Field crop: maize
Growth stage: 2
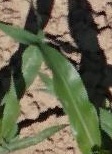
Species: maize